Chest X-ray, PA view. Patient: 42 years old, sex F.
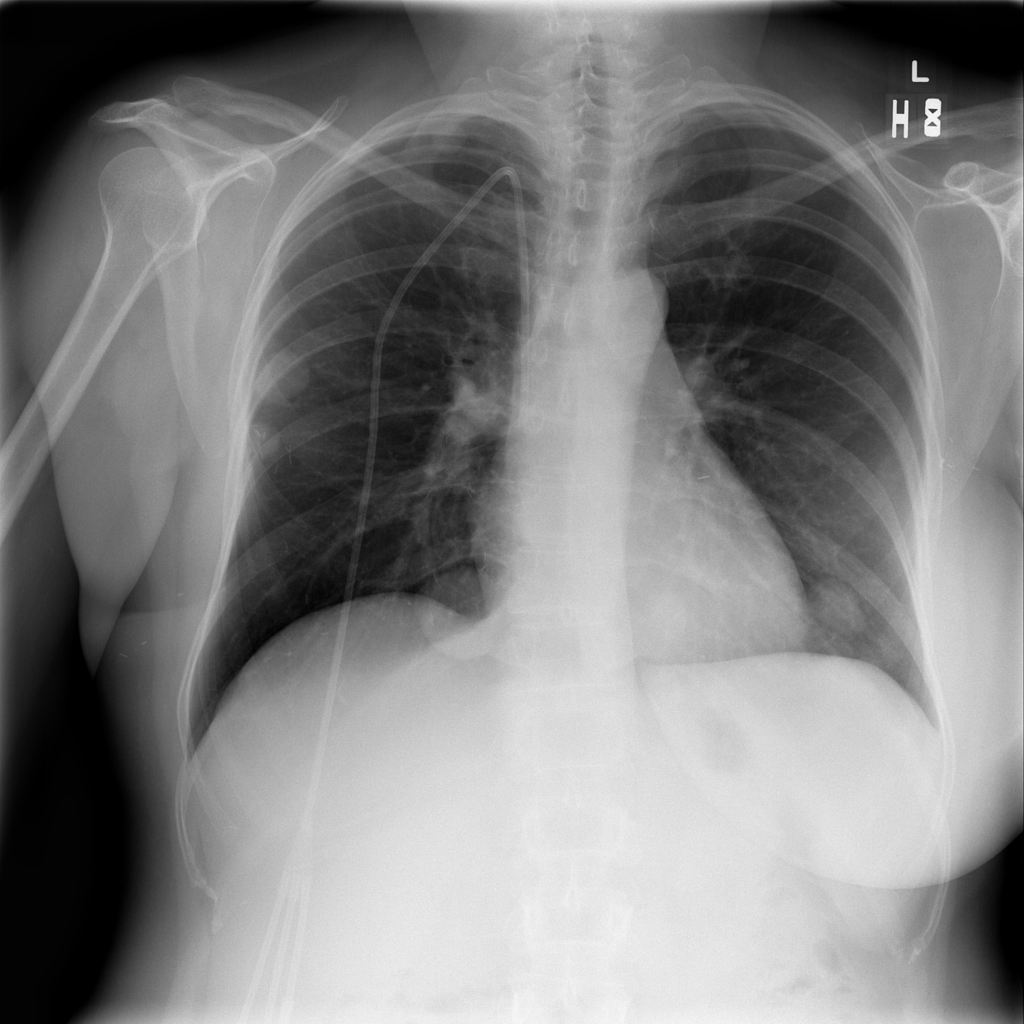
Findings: Infiltration, Nodule